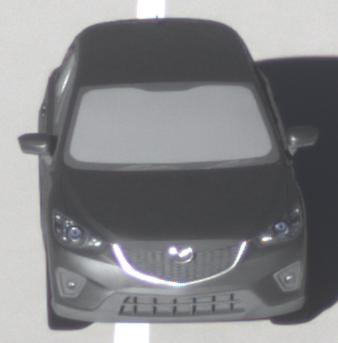
Make: Mazda
Model: CX-5 2.0 SKYACTIV-G 160
Detailed model: CX-5 (GH)
Model produced from: 2012/04
Model produced until: 2015/02
Doors: 5
Color: gray
Road condition: dry road
Daytime: morning or afternoon
Contrast: high contrast